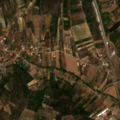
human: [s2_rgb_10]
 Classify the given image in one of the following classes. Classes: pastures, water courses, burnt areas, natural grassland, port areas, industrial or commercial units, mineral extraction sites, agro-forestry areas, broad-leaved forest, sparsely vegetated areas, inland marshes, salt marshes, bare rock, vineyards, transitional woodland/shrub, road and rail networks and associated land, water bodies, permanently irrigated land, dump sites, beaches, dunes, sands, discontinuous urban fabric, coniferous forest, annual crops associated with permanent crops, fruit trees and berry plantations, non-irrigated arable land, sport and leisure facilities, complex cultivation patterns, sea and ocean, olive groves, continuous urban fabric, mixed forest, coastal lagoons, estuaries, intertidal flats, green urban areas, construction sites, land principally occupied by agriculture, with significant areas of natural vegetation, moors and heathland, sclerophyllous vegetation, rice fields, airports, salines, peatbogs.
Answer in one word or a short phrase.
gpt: olive groves, annual crops associated with permanent crops, complex cultivation patterns, land principally occupied by agriculture, with significant areas of natural vegetation, coniferous forest, transitional woodland/shrub